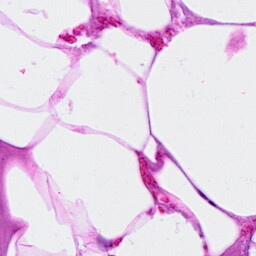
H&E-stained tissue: Breast